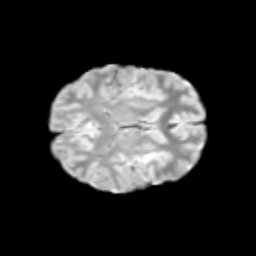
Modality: T2w
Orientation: axial
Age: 11
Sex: male
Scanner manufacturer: siemens
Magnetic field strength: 3 T
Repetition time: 3.8 s
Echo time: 0.07 s